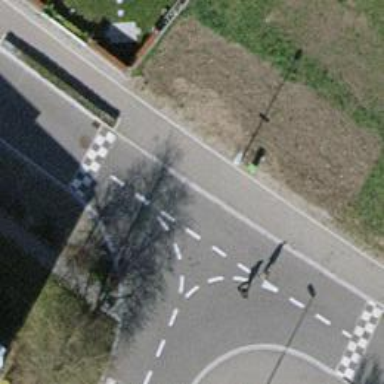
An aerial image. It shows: Traffic calming table.